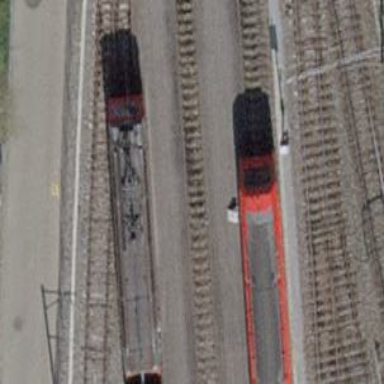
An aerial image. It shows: Single track railway in yard.